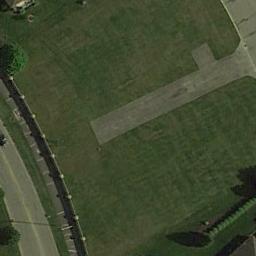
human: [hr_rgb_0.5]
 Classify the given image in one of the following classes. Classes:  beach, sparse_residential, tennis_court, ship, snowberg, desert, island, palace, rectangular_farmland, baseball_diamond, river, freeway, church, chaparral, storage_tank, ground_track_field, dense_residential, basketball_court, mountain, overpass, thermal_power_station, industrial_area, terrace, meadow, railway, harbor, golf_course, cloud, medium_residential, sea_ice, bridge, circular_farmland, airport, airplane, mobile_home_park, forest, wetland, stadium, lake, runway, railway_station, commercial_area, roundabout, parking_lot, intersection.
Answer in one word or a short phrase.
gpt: meadow